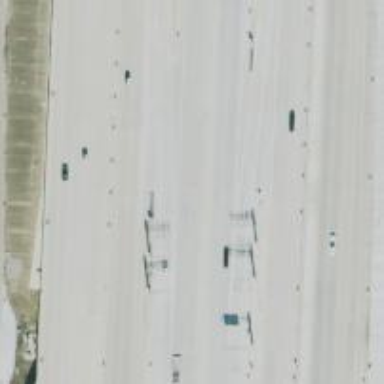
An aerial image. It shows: Toll gantry on the road.